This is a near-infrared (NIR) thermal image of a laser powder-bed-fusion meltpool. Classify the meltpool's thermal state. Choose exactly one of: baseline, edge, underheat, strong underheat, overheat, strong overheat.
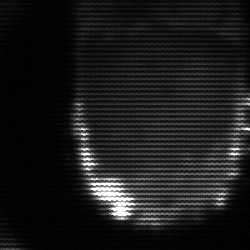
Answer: baseline